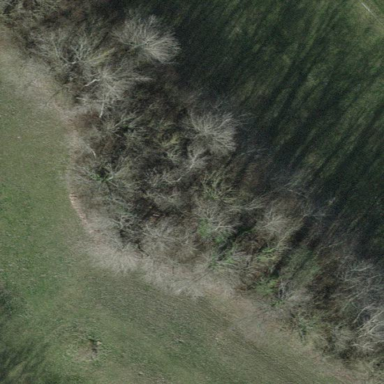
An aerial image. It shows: Forest area.